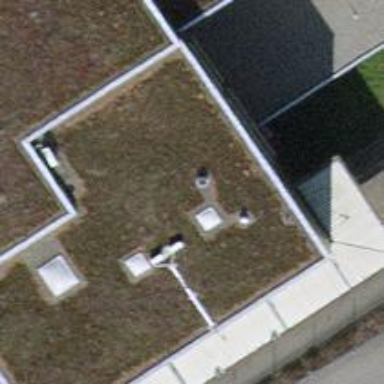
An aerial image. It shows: View of roof of building.